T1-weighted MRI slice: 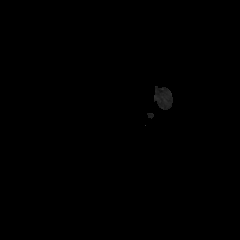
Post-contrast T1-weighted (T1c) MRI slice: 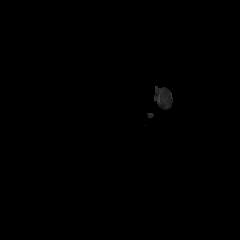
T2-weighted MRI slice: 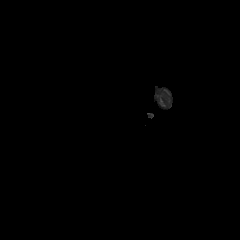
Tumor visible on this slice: no